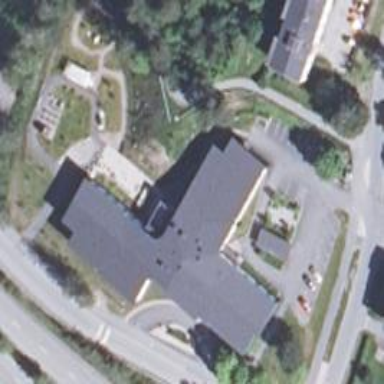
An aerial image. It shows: Nursing home.